Aerial crown-view tile of a tropical tree (Barro Colorado Island, Panama), acquired 20240611:
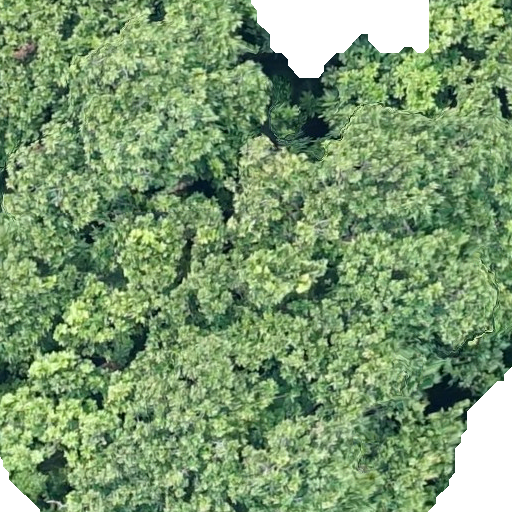
Species: Anacardium excelsum
GBIF accepted scientific name: Anacardium excelsum
Crown area: 477.389 m²